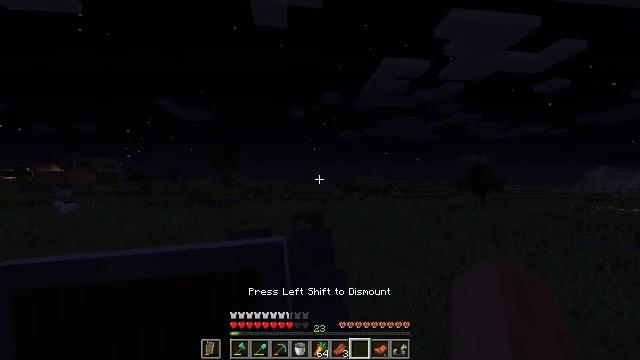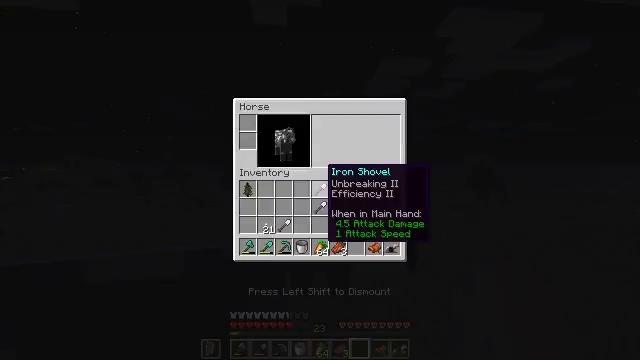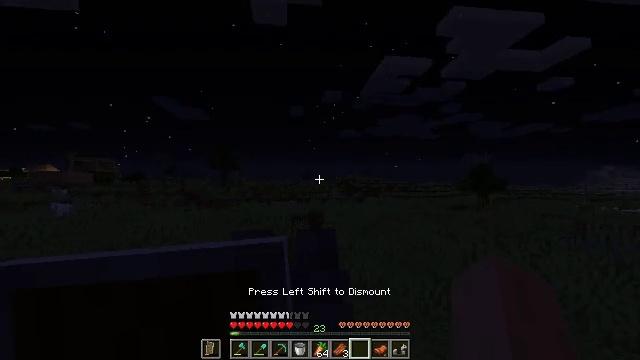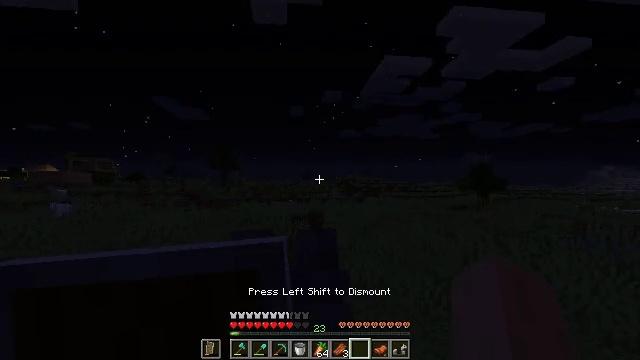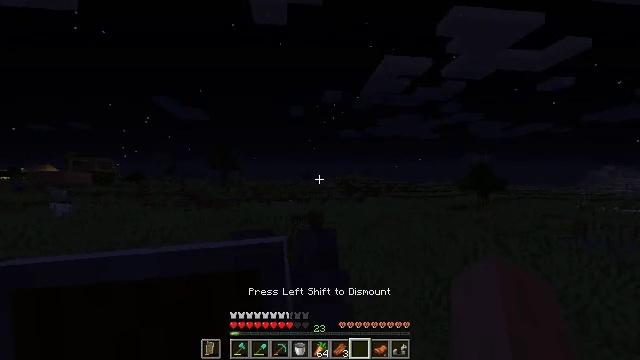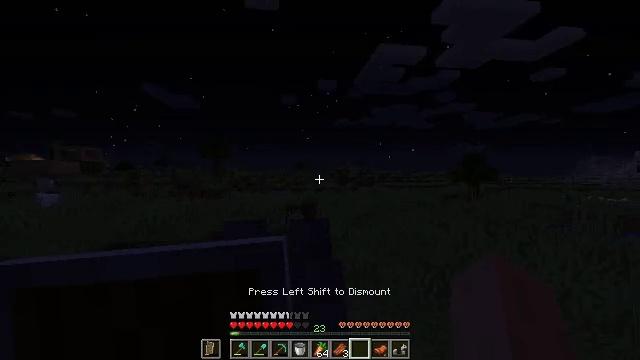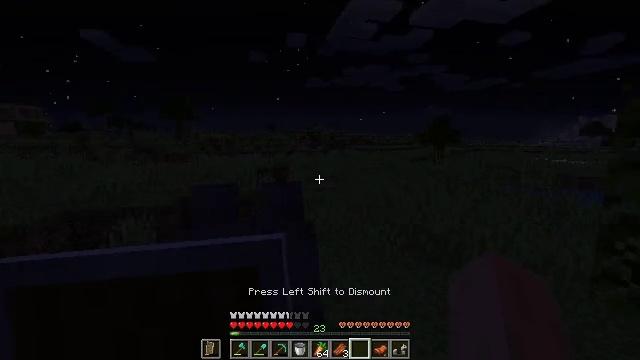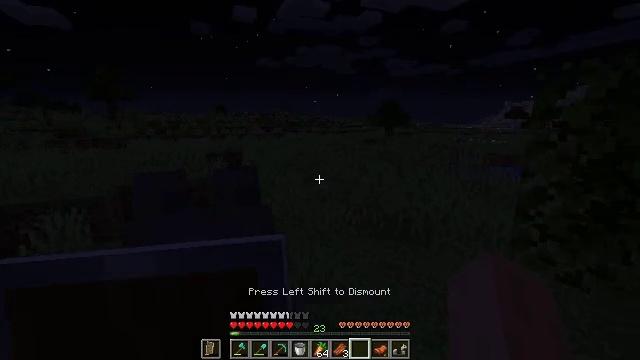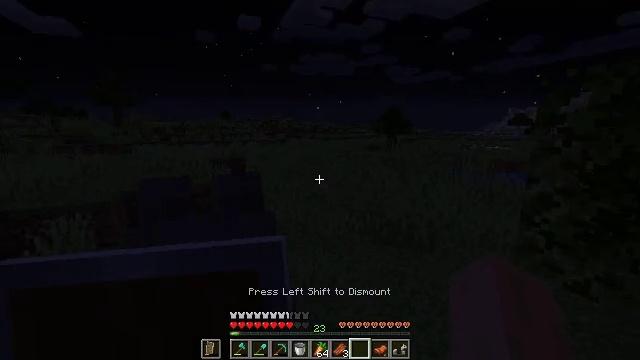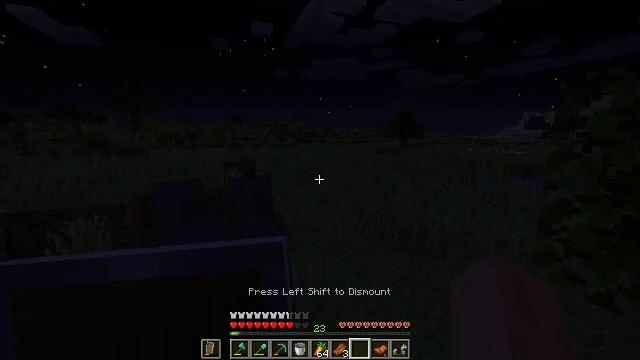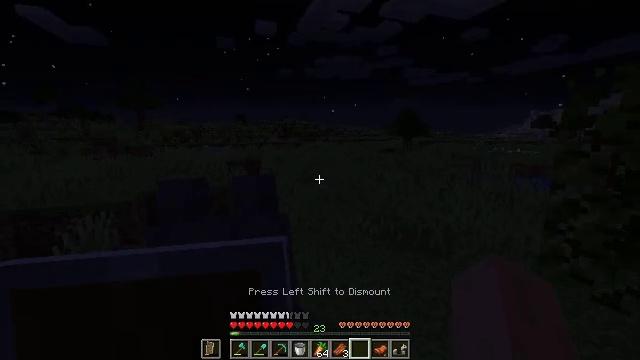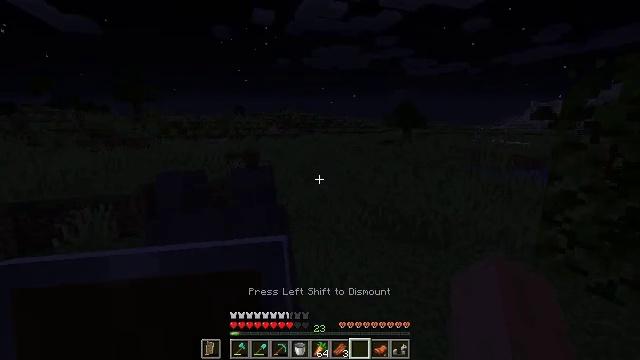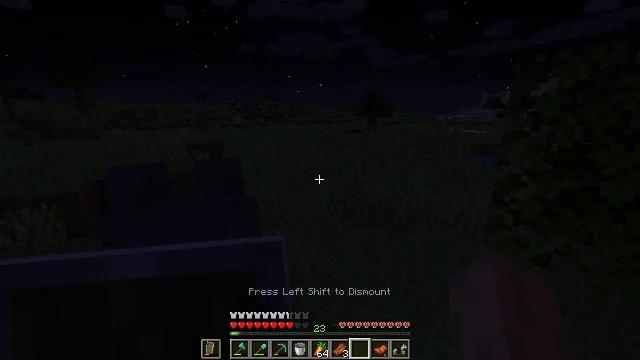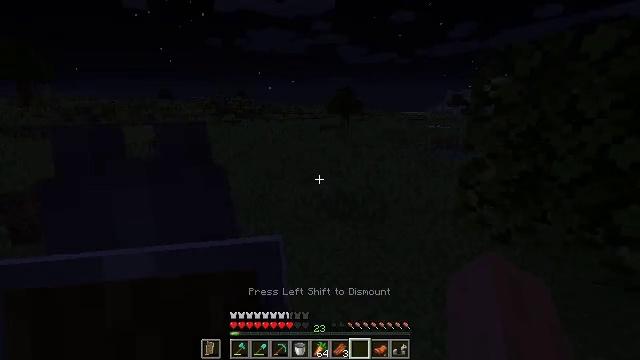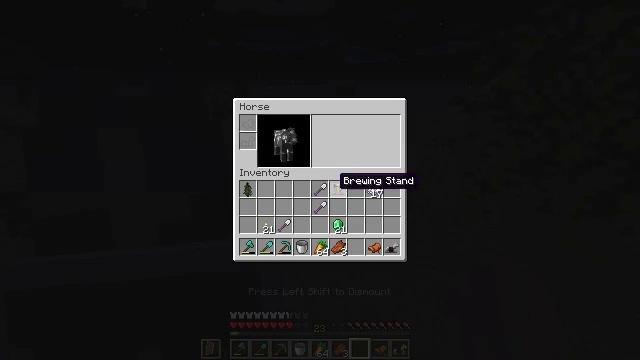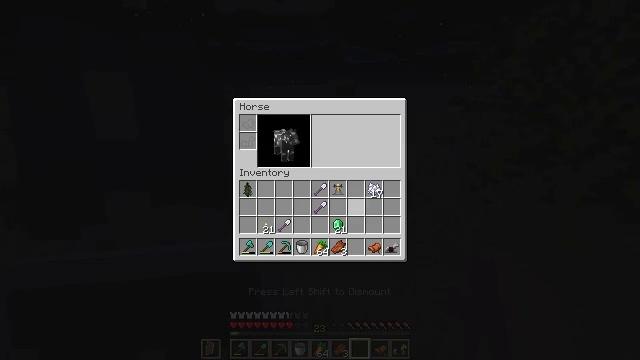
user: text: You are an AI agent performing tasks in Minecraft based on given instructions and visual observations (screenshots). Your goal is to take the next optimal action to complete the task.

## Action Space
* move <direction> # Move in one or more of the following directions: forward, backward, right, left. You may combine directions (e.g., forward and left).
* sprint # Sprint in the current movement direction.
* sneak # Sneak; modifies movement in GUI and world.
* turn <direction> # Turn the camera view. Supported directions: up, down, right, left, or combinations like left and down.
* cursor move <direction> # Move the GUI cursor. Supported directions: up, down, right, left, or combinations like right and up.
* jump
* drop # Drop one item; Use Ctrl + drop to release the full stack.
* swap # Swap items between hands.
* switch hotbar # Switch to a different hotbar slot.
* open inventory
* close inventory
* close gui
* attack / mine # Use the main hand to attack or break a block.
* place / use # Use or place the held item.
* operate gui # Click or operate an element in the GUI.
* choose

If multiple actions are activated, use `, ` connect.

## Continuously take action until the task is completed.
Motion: motion action
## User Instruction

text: Get spruce planks back into your inventory.
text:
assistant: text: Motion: move forward
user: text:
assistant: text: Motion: move forward, close inventory
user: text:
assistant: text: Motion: close inventory
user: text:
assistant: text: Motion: no_op
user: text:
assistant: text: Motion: turn right and down
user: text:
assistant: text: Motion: turn right and down
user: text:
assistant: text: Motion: turn right and down
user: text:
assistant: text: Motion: turn left and up
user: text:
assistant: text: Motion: turn left, open inventory
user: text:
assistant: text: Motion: open inventory
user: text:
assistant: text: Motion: turn right and down, open inventory
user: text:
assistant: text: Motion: sneak, turn right and down
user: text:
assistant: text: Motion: sneak, turn right
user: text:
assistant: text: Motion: sneak, cursor move right and down
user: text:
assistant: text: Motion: sneak, cursor move right and down
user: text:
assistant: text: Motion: sneak, cursor move right
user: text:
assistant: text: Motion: no_op
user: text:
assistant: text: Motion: no_op
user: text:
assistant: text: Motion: no_op
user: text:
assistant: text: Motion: cursor move down
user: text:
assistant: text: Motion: cursor move down
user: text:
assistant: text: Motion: cursor move down
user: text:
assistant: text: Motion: sneak, cursor move down
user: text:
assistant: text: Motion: sneak
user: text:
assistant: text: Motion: sneak
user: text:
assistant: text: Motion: sneak, cursor move up
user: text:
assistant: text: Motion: sneak
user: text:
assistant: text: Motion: sneak
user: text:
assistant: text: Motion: sneak, operate gui
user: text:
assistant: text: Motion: sneak, operate gui